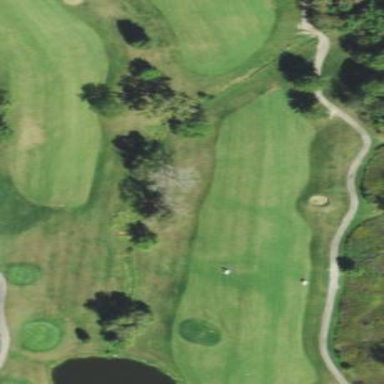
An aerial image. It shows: Water hazard in golf course. The hazard is natural water feature.